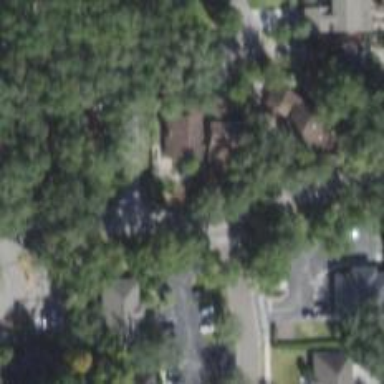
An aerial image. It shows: Residential road with sidewalk on the left side.